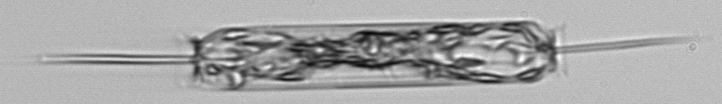
Label: Ditylum_brightwellii